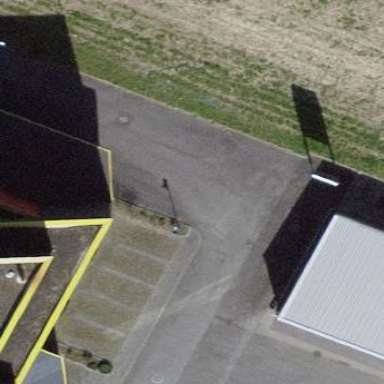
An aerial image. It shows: Parking area with surface.